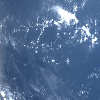
Label: water